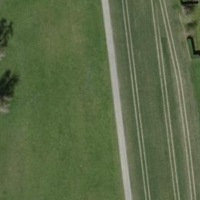
EUNIS habitat code: 52
Species observed at this site:
Cardamine pratensis
Prunus padus